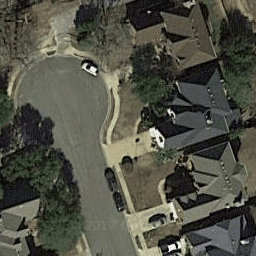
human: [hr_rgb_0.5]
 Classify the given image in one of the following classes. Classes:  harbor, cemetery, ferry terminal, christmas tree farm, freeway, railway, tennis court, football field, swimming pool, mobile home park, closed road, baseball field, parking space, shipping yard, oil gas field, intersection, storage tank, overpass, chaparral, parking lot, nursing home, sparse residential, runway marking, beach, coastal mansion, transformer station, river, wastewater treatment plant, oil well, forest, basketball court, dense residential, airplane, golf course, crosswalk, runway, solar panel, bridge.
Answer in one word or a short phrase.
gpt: closed road